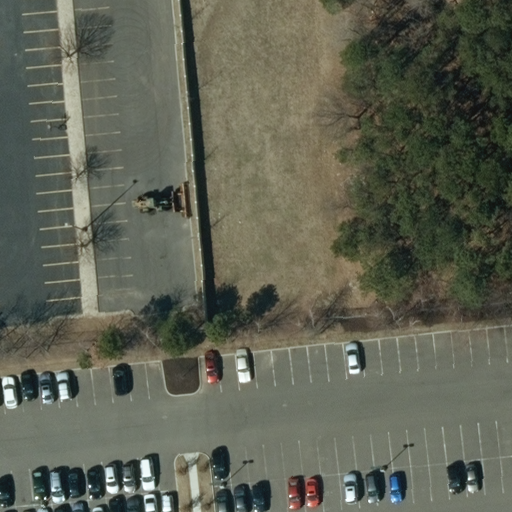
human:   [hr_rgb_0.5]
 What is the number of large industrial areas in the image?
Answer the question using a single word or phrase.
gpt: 1

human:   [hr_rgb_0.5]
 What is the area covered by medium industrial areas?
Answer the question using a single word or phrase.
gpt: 0m2

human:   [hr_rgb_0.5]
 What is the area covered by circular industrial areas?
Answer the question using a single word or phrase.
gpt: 0m2

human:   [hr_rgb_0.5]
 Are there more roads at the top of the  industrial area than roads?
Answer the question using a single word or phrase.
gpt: no

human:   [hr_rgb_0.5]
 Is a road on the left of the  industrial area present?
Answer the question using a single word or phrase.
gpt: no

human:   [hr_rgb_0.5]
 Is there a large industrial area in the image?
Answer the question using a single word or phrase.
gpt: yes

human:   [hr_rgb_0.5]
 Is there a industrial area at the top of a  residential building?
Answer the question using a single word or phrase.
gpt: no

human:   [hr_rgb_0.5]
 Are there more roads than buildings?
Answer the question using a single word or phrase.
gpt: yes

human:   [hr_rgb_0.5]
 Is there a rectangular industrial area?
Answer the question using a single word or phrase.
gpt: yes

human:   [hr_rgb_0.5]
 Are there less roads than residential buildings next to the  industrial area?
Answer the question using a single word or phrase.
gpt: no

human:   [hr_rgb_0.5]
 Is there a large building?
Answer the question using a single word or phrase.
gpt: no

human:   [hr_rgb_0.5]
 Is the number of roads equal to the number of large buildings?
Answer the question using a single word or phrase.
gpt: no

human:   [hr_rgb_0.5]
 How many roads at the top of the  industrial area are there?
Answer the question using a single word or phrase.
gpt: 0

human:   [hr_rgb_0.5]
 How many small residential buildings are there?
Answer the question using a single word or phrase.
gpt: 0

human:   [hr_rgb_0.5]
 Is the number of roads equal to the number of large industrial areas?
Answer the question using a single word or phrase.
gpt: no

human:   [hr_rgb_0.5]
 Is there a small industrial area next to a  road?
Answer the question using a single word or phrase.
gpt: no

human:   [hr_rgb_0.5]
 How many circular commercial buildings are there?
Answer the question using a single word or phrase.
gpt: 0

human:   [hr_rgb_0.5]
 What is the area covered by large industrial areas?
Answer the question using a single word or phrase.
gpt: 10623m2

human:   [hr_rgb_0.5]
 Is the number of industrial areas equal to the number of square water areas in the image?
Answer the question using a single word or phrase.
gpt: no

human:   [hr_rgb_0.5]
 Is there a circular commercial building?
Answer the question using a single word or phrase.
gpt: no

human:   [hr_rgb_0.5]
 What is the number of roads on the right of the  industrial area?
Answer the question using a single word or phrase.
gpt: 2

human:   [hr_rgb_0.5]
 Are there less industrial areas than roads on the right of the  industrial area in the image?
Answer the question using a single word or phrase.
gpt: yes

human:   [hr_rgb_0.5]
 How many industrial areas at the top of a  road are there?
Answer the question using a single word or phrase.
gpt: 1

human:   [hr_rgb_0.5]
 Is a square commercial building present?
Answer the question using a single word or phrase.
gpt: no

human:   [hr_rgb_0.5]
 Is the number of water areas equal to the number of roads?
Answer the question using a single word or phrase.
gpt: no

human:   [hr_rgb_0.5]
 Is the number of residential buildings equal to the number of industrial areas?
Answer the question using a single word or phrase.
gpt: no

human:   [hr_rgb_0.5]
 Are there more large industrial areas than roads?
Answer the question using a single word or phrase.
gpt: no

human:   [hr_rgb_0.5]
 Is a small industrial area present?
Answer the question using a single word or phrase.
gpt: no

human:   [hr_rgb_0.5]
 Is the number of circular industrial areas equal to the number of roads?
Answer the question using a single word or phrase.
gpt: no

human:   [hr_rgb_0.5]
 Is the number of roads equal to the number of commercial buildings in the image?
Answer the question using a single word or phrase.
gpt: no

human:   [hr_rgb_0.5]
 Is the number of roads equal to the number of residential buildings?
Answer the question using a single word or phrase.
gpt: no

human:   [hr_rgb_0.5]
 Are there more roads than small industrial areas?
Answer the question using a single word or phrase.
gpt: yes

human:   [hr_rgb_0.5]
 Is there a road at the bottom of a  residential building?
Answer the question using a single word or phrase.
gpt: no

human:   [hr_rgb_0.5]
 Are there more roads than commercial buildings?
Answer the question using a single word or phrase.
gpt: yes

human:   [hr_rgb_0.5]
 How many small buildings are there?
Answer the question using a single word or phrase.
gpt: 0

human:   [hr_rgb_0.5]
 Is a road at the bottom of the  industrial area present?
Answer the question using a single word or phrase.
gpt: yes